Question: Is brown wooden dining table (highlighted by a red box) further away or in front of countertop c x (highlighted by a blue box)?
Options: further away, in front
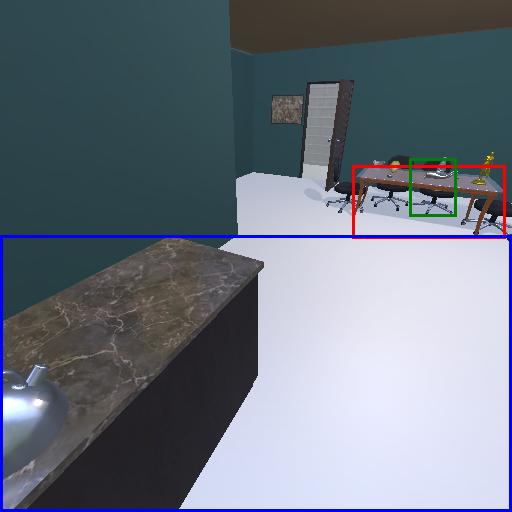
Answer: further away